Question: I am trying to install R in VS code but failed . I have also Install extension of R in VS . also install R but Vs is giving me error " Linux can't user R.
Extension are :
Kindly let me know the solution .

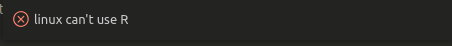
Answer: This error occurs when the R extension for VS Code can't automatically find your R executable.
Try adding the location of your R executable to your 'settings.json' file (accessible using the 'Preferences: Open Settings (JSON)' command):
'''
"r.rpath.linux": "path/to/executable/for/r",
"r.rterm.linux": "path/to/executable/for/r"
'''
'r.rpath.linux' needs to be a 'normal' R executable. 'r.rterm.linux' can be wrapper for R such as radian.
If you don't know where your R executable is you can find it by running this in a terminal:
'''
which R
'''